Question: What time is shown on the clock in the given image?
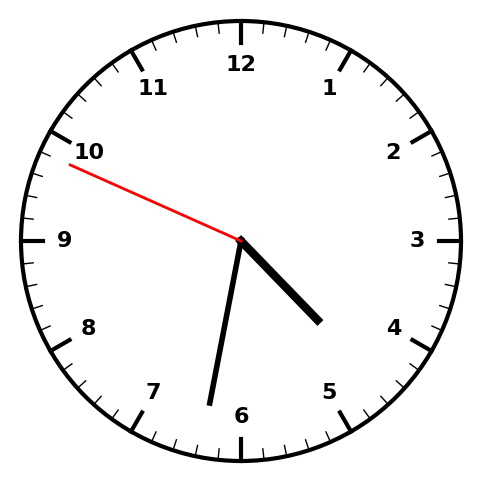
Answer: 04:31:49